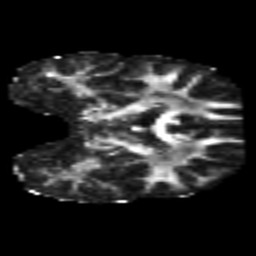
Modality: FA
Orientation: coronal
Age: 36
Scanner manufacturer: philips
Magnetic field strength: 3 T
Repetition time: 8.438 s
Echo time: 0.1273 s